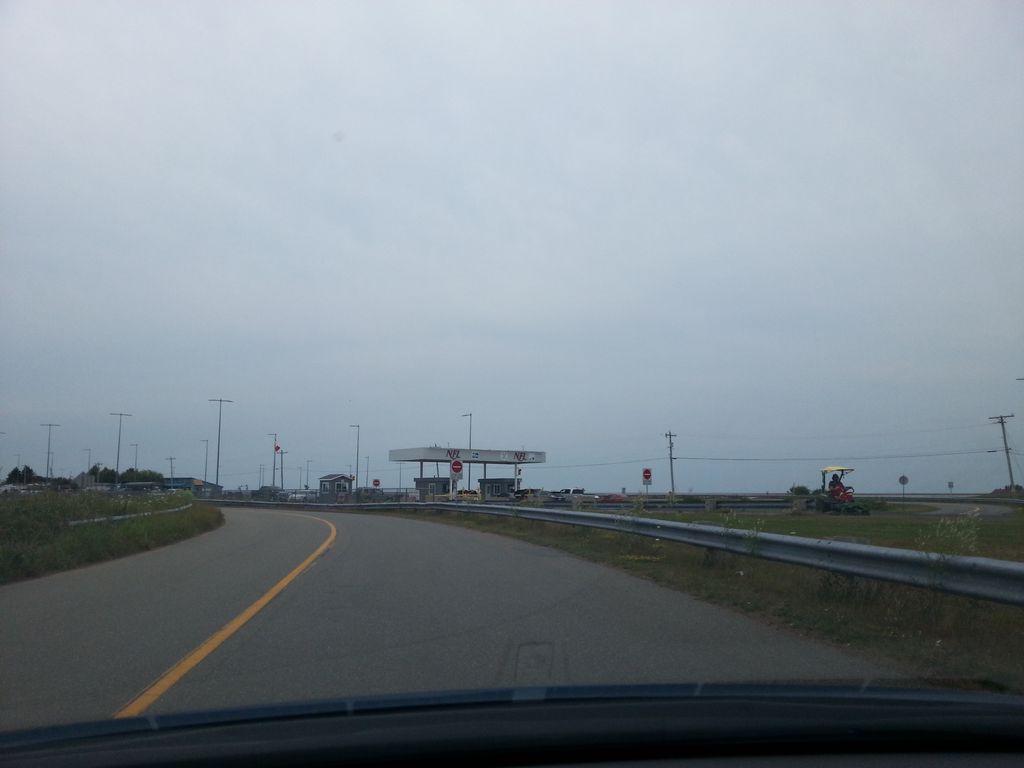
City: charlottetown